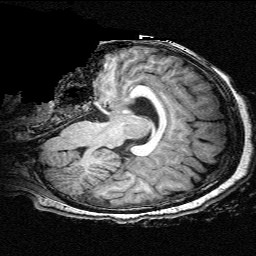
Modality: T1w
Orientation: sagittal
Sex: female
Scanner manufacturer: siemens
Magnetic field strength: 3 T
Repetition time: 2.3 s
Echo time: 0.00336 s